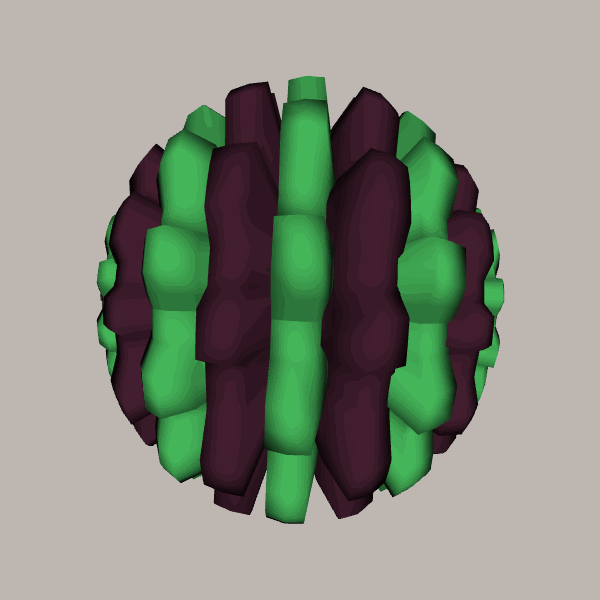
Background: light